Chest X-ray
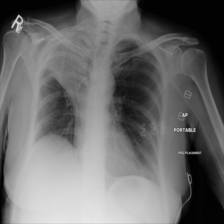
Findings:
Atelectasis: negative
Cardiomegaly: negative
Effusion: negative
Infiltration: negative
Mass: negative
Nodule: negative
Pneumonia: negative
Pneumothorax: negative
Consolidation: negative
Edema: negative
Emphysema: negative
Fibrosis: negative
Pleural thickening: negative
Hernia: negative